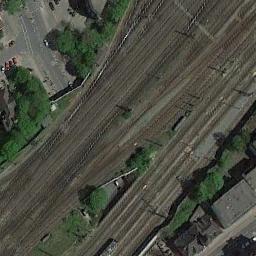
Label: railway